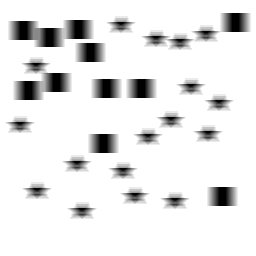
Squares: 11
Triangles: 0
Stars: 17
Total shapes: 28